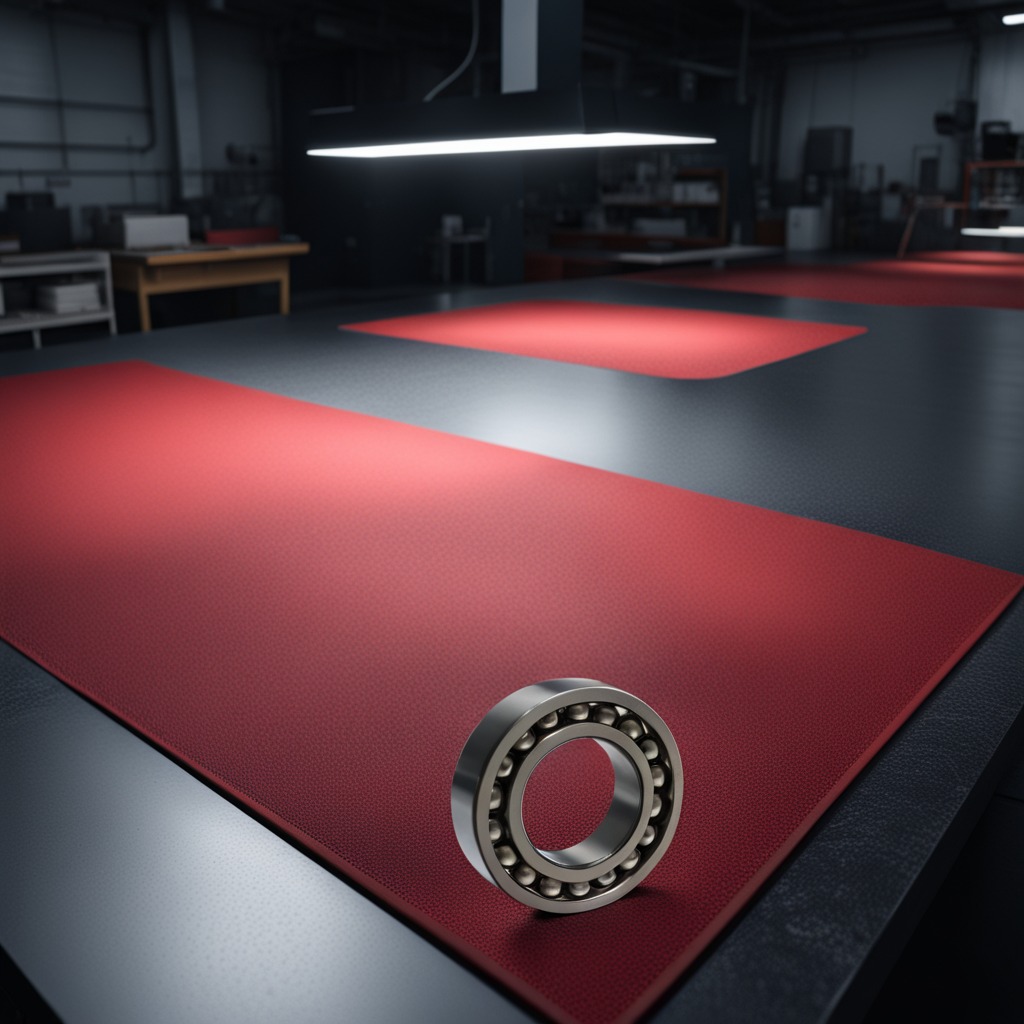
A metal ball bearing is lying on the clean granite tabletop inside a workshop at night.